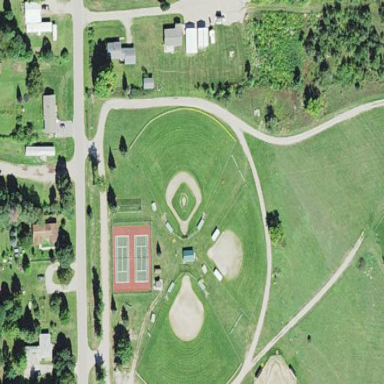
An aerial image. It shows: Baseball pitch for leisure land.